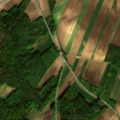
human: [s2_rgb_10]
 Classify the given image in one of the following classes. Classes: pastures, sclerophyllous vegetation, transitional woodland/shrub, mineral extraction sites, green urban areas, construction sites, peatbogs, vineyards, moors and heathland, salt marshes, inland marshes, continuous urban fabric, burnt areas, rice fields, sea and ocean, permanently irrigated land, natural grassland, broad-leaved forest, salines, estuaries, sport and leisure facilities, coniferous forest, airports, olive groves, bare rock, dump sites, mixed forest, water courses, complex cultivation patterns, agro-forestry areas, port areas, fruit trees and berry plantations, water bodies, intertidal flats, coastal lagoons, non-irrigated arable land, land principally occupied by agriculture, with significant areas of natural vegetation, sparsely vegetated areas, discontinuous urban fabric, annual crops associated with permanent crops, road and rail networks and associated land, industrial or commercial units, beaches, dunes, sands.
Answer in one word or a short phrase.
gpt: non-irrigated arable land, broad-leaved forest, mixed forest